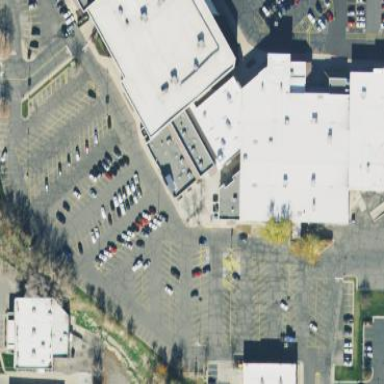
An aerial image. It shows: Commercial building that houses fitness center.